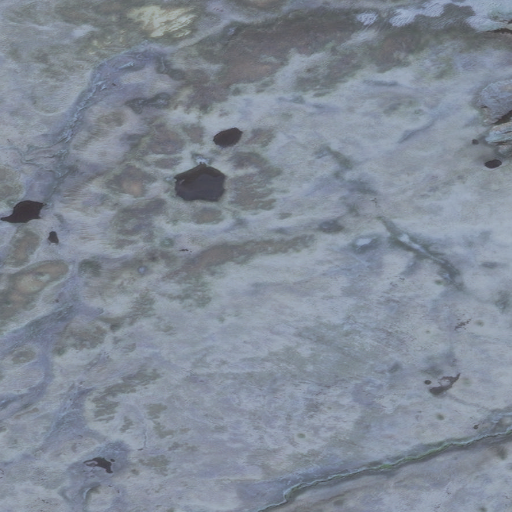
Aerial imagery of mountain in Alaska named Gentle Hill containing only unknown